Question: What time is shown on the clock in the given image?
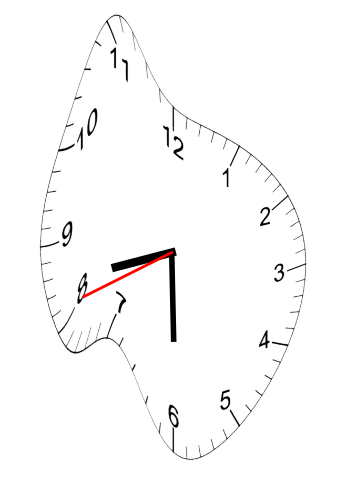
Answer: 08:29:41